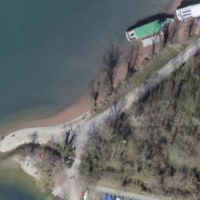
EUNIS habitat code: 52
Species observed at this site:
Corylus avellana